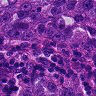
Metastatic tissue present: yes